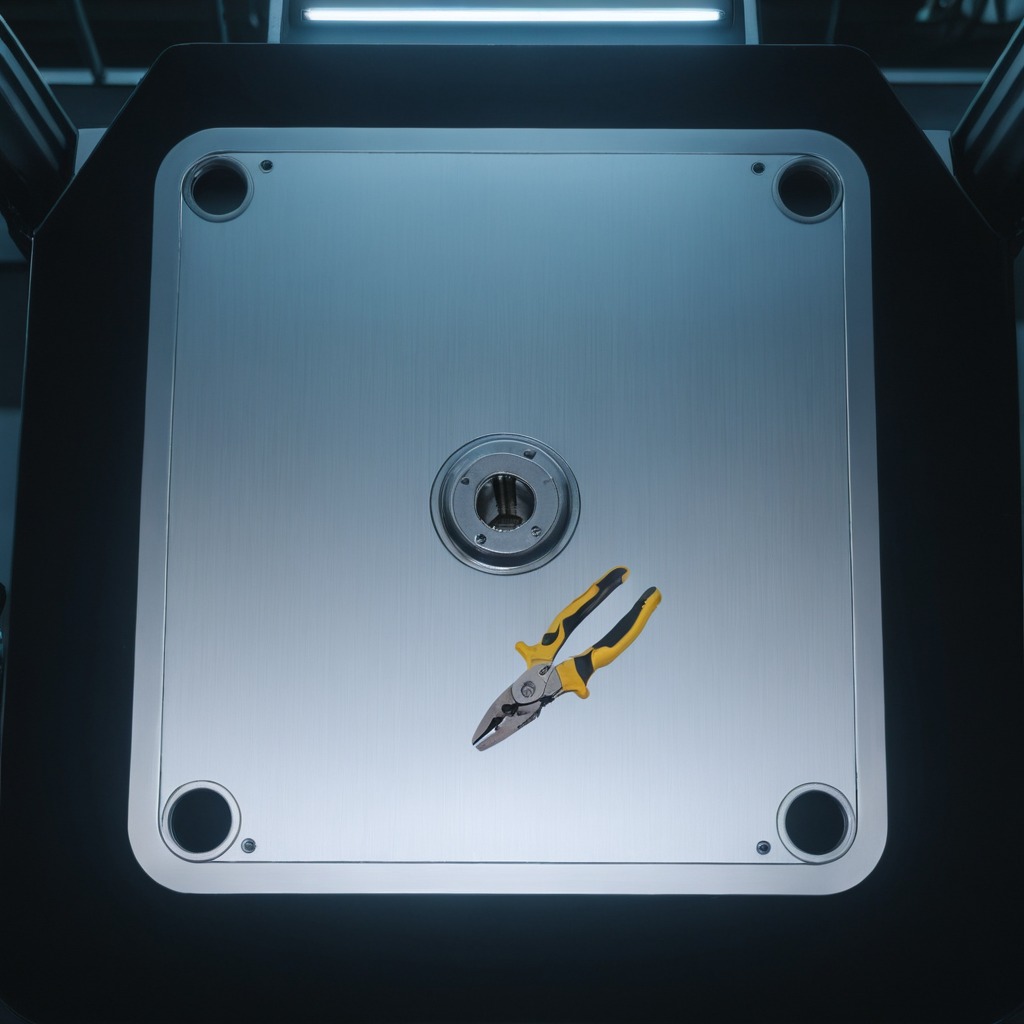
A plier is lying on the metal table in the machine shop under fluorescent lights.